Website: macys
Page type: cross-sells
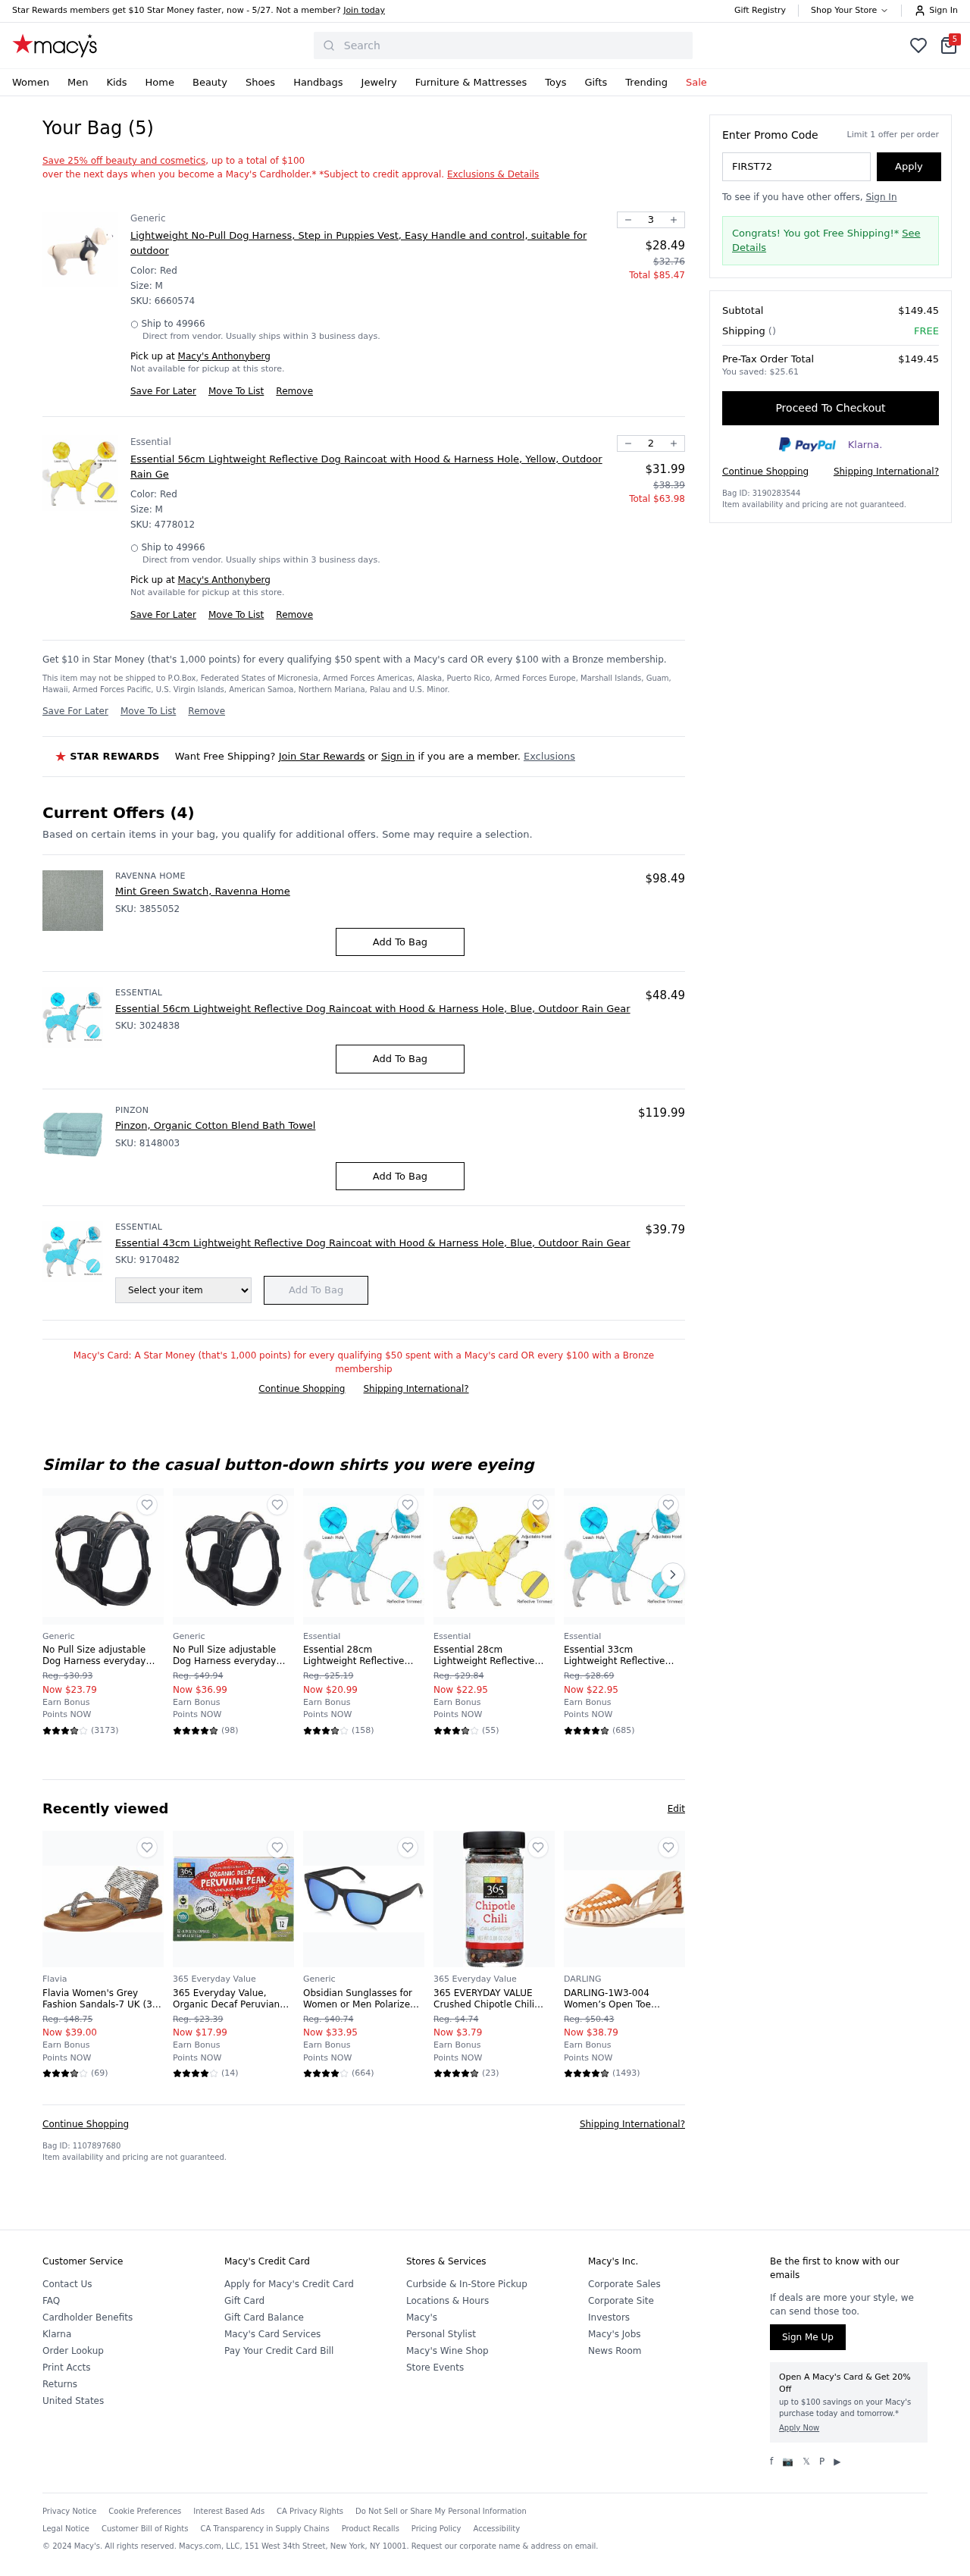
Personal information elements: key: PII_CITY
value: Anthonyberg
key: PII_POSTCODE
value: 49966
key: PII_PROMO_CODE
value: FIRST72
Product elements: key: PRODUCT10_BRAND
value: Flavia
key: PRODUCT10_NAME
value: Flavia Women's Grey Fashion Sandals-7 UK (39 EU) (8 US) (FL156/GRY)
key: PRODUCT10_NUM_RATINGS
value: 69
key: PRODUCT10_PRICE
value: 39
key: PRODUCT10_RATING
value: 3.8
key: PRODUCT11_BRAND
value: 365 Everyday Value
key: PRODUCT11_NAME
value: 365 Everyday Value, Organic Decaf Peruvian Peak Coffee Capsules, 12 ct
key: PRODUCT11_NUM_RATINGS
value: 14
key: PRODUCT11_PRICE
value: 17.99
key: PRODUCT11_RATING
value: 4.1
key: PRODUCT12_BRAND
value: Generic
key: PRODUCT12_NAME
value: Obsidian Sunglasses for Women or Men Polarized Square Frame 04, Matte Black, 54 mm
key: PRODUCT12_NUM_RATINGS
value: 664
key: PRODUCT12_PRICE
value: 33.95
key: PRODUCT12_RATING
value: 4.4
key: PRODUCT13_BRAND
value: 365 Everyday Value
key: PRODUCT13_NAME
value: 365 EVERYDAY VALUE Crushed Chipotle Chili Pepper, 0.88 OZ
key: PRODUCT13_NUM_RATINGS
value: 23
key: PRODUCT13_PRICE
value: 3.79
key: PRODUCT13_RATING
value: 4.5
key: PRODUCT14_BRAND
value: DARLING
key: PRODUCT14_NAME
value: DARLING-1W3-004 Women’s Open Toe Sandals, Multicolour (Tan / Cuoio), 5 UK (38 EU)
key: PRODUCT14_NUM_RATINGS
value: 1493
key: PRODUCT14_PRICE
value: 38.79
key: PRODUCT14_RATING
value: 4.6
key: PRODUCT15_BRAND
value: Ravenna Home
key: PRODUCT15_NAME
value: Mint Green Swatch, Ravenna Home
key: PRODUCT15_PRICE
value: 98.49
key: PRODUCT16_BRAND
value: Pinzon
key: PRODUCT16_NAME
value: Pinzon, Organic Cotton Blend Bath Towel
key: PRODUCT16_PRICE
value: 119.99
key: PRODUCT1_BRAND
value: Generic
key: PRODUCT1_NAME
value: Lightweight No-Pull Dog Harness, Step in Puppies Vest, Easy Handle and control, suitable for outdoor
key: PRODUCT1_PRICE
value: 28.49
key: PRODUCT1_QUANTITY
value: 3
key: PRODUCT2_BRAND
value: Essential
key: PRODUCT2_NAME
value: Essential 56cm Lightweight Reflective Dog Raincoat with Hood & Harness Hole, Yellow, Outdoor Rain Ge
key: PRODUCT2_PRICE
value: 31.99
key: PRODUCT2_QUANTITY
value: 2
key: PRODUCT3_BRAND
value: Essential
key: PRODUCT3_NAME
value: Essential 56cm Lightweight Reflective Dog Raincoat with Hood & Harness Hole, Blue, Outdoor Rain Gear
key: PRODUCT3_PRICE
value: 48.49
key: PRODUCT4_BRAND
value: Essential
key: PRODUCT4_NAME
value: Essential 43cm Lightweight Reflective Dog Raincoat with Hood & Harness Hole, Blue, Outdoor Rain Gear
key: PRODUCT4_PRICE
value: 39.79
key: PRODUCT5_BRAND
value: Generic
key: PRODUCT5_NAME
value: No Pull Size adjustable Dog Harness everyday wearing Puppies Vest, Easy On and off, Convenient for A
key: PRODUCT5_NUM_RATINGS
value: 3173
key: PRODUCT5_PRICE
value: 23.79
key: PRODUCT5_RATING
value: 3.8
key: PRODUCT6_BRAND
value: Generic
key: PRODUCT6_NAME
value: No Pull Size adjustable Dog Harness everyday wearing Puppies Vest, Easy On and off, Convenient for A
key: PRODUCT6_NUM_RATINGS
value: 98
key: PRODUCT6_PRICE
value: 36.99
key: PRODUCT6_RATING
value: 4.6
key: PRODUCT7_BRAND
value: Essential
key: PRODUCT7_NAME
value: Essential 28cm Lightweight Reflective Dog Raincoat with Hood & Harness Hole, Blue, Outdoor Rain Gear
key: PRODUCT7_NUM_RATINGS
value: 158
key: PRODUCT7_PRICE
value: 20.99
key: PRODUCT7_RATING
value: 3.5
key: PRODUCT8_BRAND
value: Essential
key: PRODUCT8_NAME
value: Essential 28cm Lightweight Reflective Dog Raincoat with Hood & Harness Hole, Yellow, Outdoor Rain Ge
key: PRODUCT8_NUM_RATINGS
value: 55
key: PRODUCT8_PRICE
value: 22.95
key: PRODUCT8_RATING
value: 3.6
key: PRODUCT9_BRAND
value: Essential
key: PRODUCT9_NAME
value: Essential 33cm Lightweight Reflective Dog Raincoat with Hood & Harness Hole, Blue, Outdoor Rain Gear
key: PRODUCT9_NUM_RATINGS
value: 685
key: PRODUCT9_PRICE
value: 22.95
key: PRODUCT9_RATING
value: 4.5
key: PRODUCT1_SKU
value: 6660574
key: PRODUCT1_ORIGINAL_PRICE
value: $32.76
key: PRODUCT1_TOTAL
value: $85.47
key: PRODUCT2_SKU
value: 4778012
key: PRODUCT2_ORIGINAL_PRICE
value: $38.39
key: PRODUCT2_TOTAL
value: $63.98
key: PRODUCT15_SKU
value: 3855052
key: PRODUCT3_SKU
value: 3024838
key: PRODUCT16_SKU
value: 8148003
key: PRODUCT4_SKU
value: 9170482
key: PRODUCT5_ORIGINAL_PRICE
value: Reg. $30.93
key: PRODUCT6_ORIGINAL_PRICE
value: Reg. $49.94
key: PRODUCT7_ORIGINAL_PRICE
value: Reg. $25.19
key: PRODUCT8_ORIGINAL_PRICE
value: Reg. $29.84
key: PRODUCT9_ORIGINAL_PRICE
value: Reg. $28.69
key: PRODUCT10_ORIGINAL_PRICE
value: Reg. $48.75
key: PRODUCT11_ORIGINAL_PRICE
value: Reg. $23.39
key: PRODUCT12_ORIGINAL_PRICE
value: Reg. $40.74
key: PRODUCT13_ORIGINAL_PRICE
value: Reg. $4.74
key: PRODUCT14_ORIGINAL_PRICE
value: Reg. $50.43
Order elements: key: ORDER_NUM_ITEMS
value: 5
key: ORDER_SUBTOTAL
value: $149.45
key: ORDER_TOTAL
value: $149.45
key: ORDER_SAVINGS
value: $25.61
Search elements: key: HEADER_SEARCH
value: Search